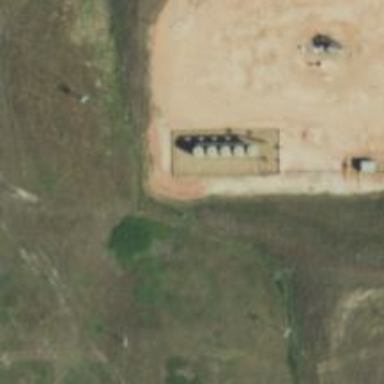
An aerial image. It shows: Storage tank that is man-made.